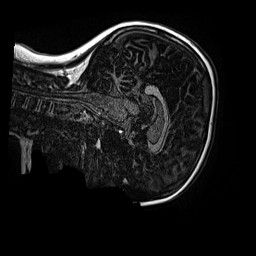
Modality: MP2RAGE
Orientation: sagittal
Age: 11
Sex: female
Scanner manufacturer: siemens
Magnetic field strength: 3 T
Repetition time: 4 s
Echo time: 0.00299 s